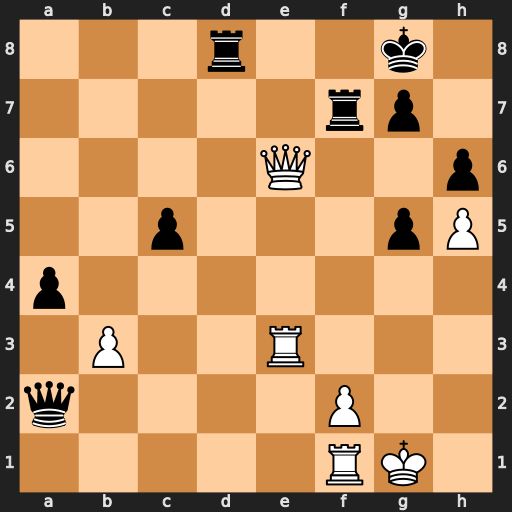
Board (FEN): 3r2k1/5rp1/4Q2p/2p3pP/p7/1P2R3/q4P2/5RK1
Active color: w
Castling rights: -
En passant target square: -
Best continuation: Rf3 Rf8 Rd1 Qxb3 Rxb3